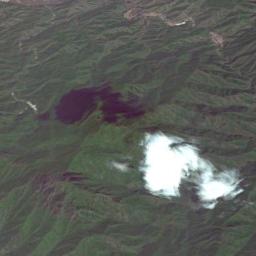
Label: cloud